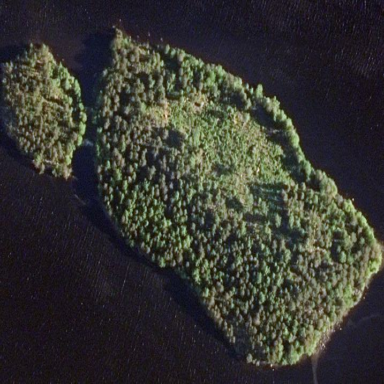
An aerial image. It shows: Island.